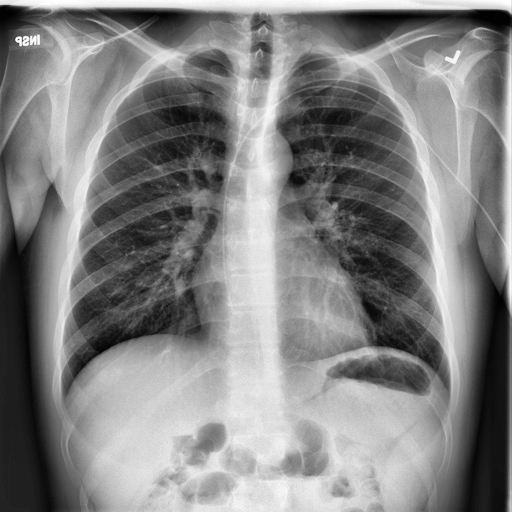
Finding: NORMAL